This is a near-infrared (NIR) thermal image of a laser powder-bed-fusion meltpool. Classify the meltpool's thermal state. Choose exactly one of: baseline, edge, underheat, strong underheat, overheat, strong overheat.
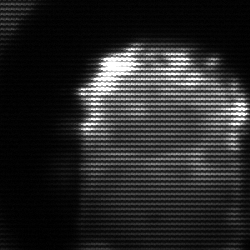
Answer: baseline